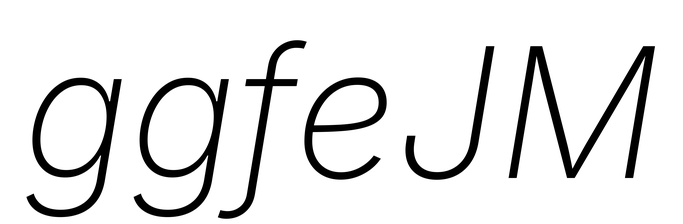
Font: Inter-Italic_ExtraLight_Italic